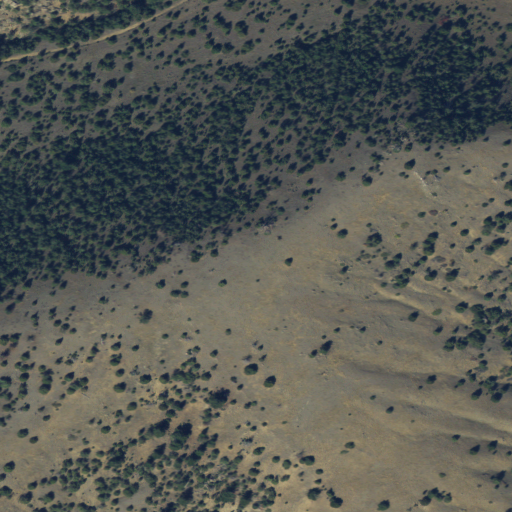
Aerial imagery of ridge(s) in Montana named Savannah Ridge containing shrub, grassland, and evergreen forest